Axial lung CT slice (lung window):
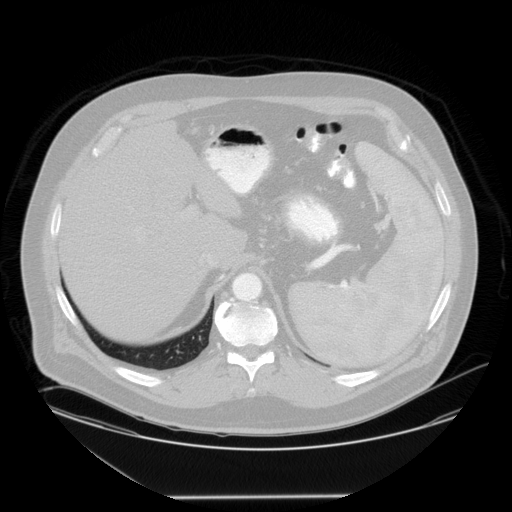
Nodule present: no